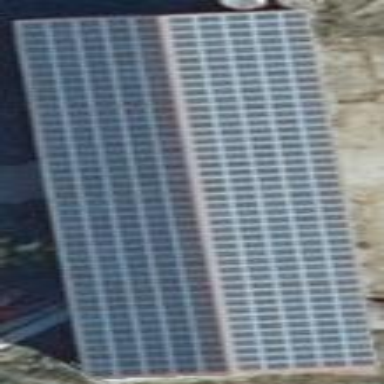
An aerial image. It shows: Building equipped with small solar photovoltaic panel for electricity generation.